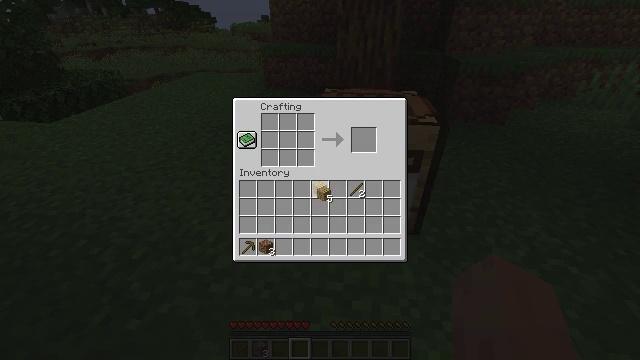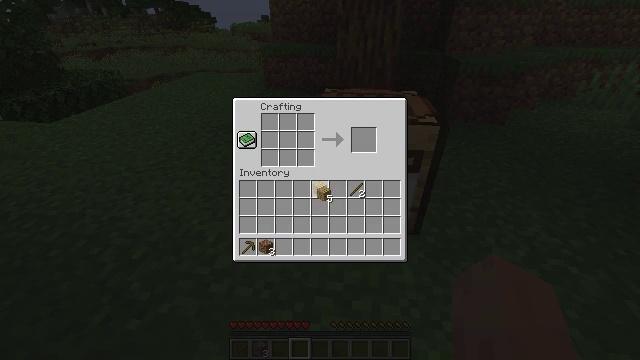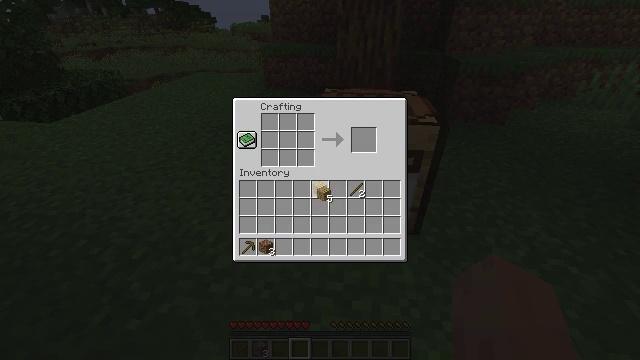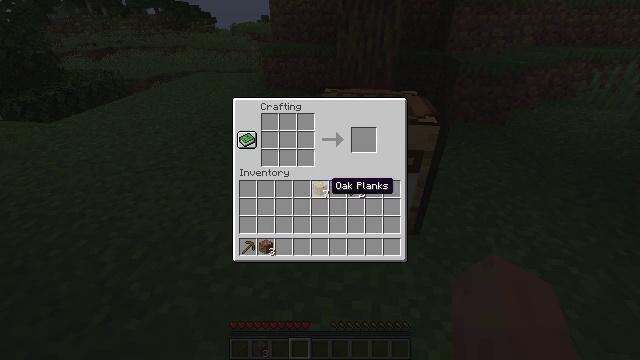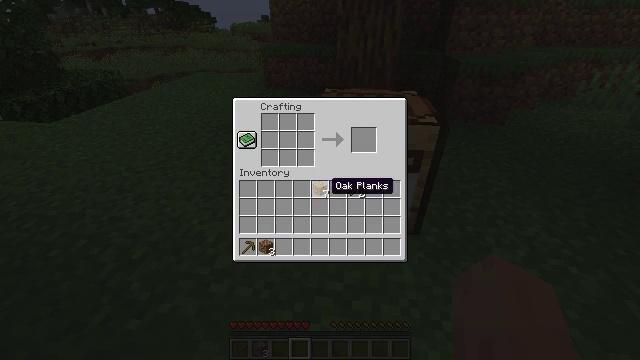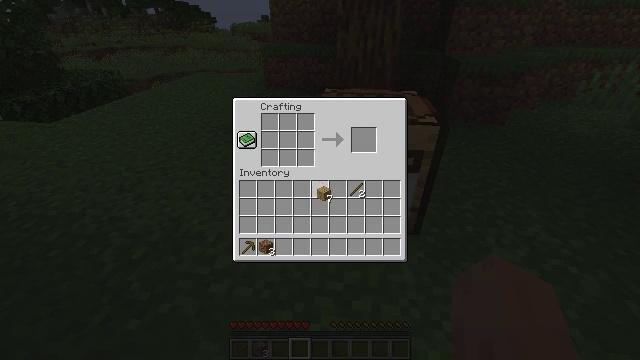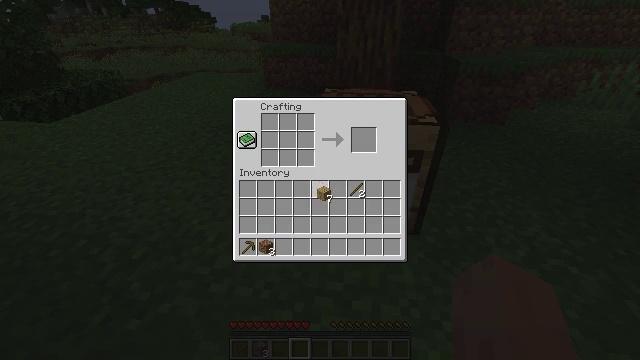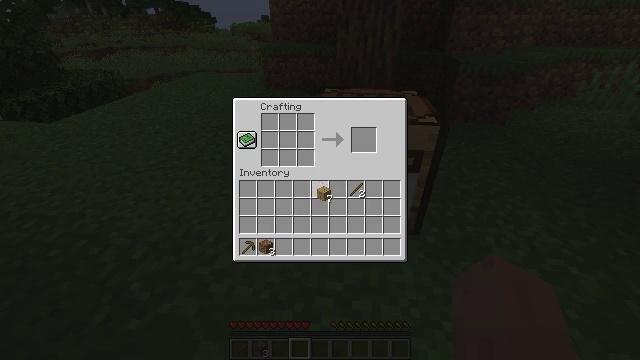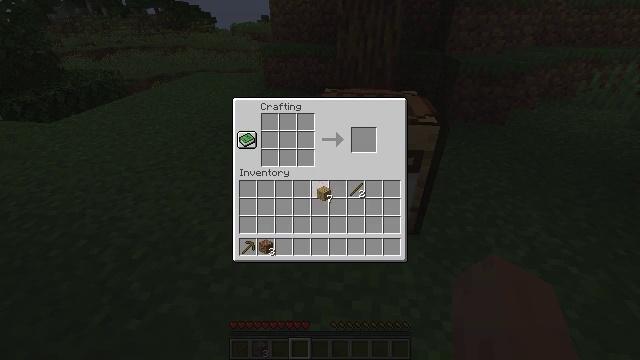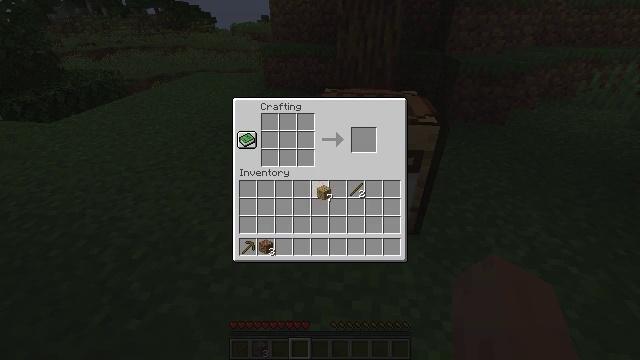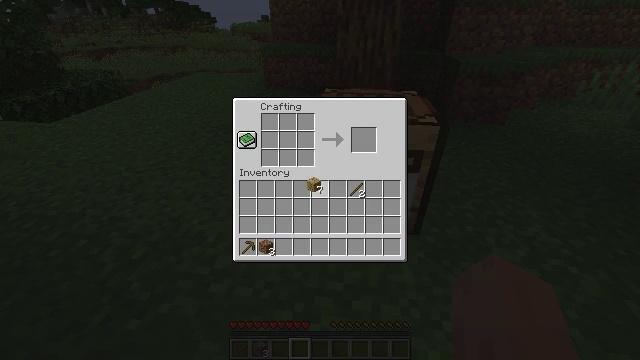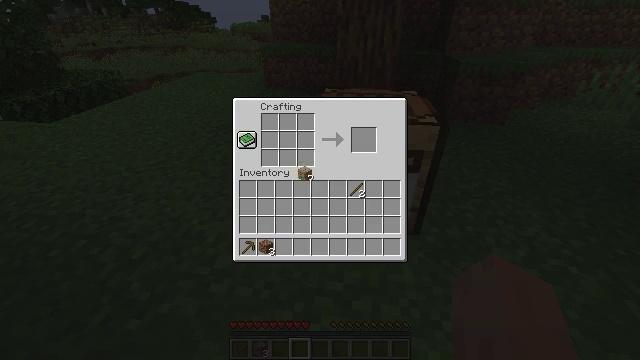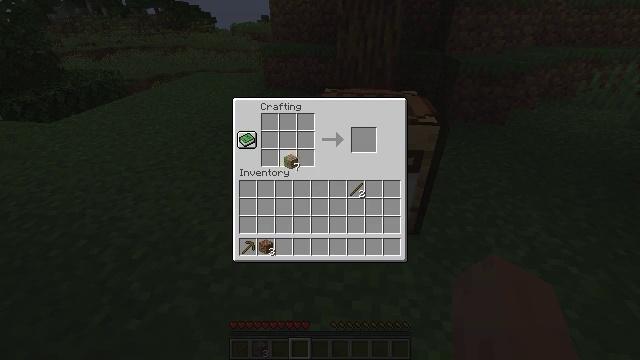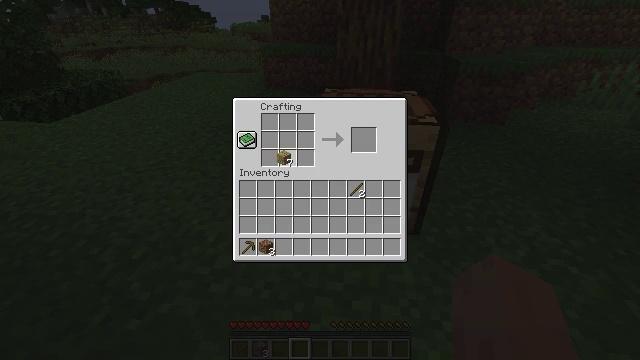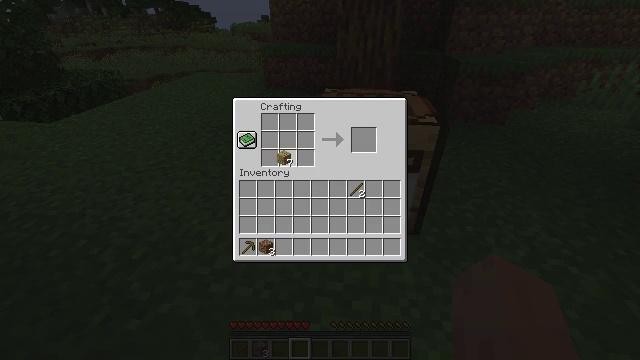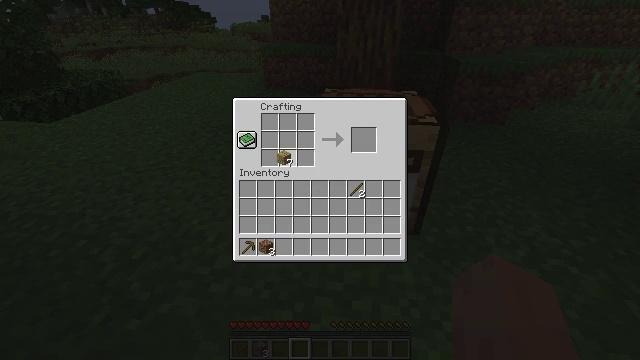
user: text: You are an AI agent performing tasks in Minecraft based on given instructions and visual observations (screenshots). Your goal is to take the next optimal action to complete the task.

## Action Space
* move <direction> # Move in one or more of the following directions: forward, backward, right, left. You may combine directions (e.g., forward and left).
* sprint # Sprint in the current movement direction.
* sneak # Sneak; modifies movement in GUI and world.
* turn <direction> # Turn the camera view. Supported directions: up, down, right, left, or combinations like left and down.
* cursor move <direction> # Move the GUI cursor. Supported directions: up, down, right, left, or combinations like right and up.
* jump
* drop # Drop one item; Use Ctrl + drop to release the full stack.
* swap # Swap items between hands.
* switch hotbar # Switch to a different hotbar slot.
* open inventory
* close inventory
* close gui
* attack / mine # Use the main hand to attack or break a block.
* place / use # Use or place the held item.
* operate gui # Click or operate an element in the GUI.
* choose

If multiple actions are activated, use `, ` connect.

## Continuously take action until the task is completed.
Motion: motion action
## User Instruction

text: Take two planks and craft sticks.
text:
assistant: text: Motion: operate gui
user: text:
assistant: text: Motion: operate gui
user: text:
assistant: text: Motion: no_op
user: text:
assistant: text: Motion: no_op
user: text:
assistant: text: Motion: operate gui
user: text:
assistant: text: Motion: operate gui
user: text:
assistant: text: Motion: operate gui
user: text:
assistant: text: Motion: no_op
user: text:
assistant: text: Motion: no_op
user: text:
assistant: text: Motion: cursor move left and up
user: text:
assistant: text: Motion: cursor move left and up
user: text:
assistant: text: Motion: cursor move left and up
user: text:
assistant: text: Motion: cursor move left
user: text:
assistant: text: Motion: no_op
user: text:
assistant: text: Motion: operate gui
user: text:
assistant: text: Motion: operate gui
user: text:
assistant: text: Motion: operate gui
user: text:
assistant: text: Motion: operate gui
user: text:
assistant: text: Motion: no_op
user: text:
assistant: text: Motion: choose
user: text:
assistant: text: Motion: choose
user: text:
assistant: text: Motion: choose
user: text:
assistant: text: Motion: cursor move up
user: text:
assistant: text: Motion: cursor move up
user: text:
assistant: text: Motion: operate gui
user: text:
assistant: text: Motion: operate gui
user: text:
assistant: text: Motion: operate gui
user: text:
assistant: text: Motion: operate gui
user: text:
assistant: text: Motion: cursor move right and down
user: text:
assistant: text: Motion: cursor move right and down